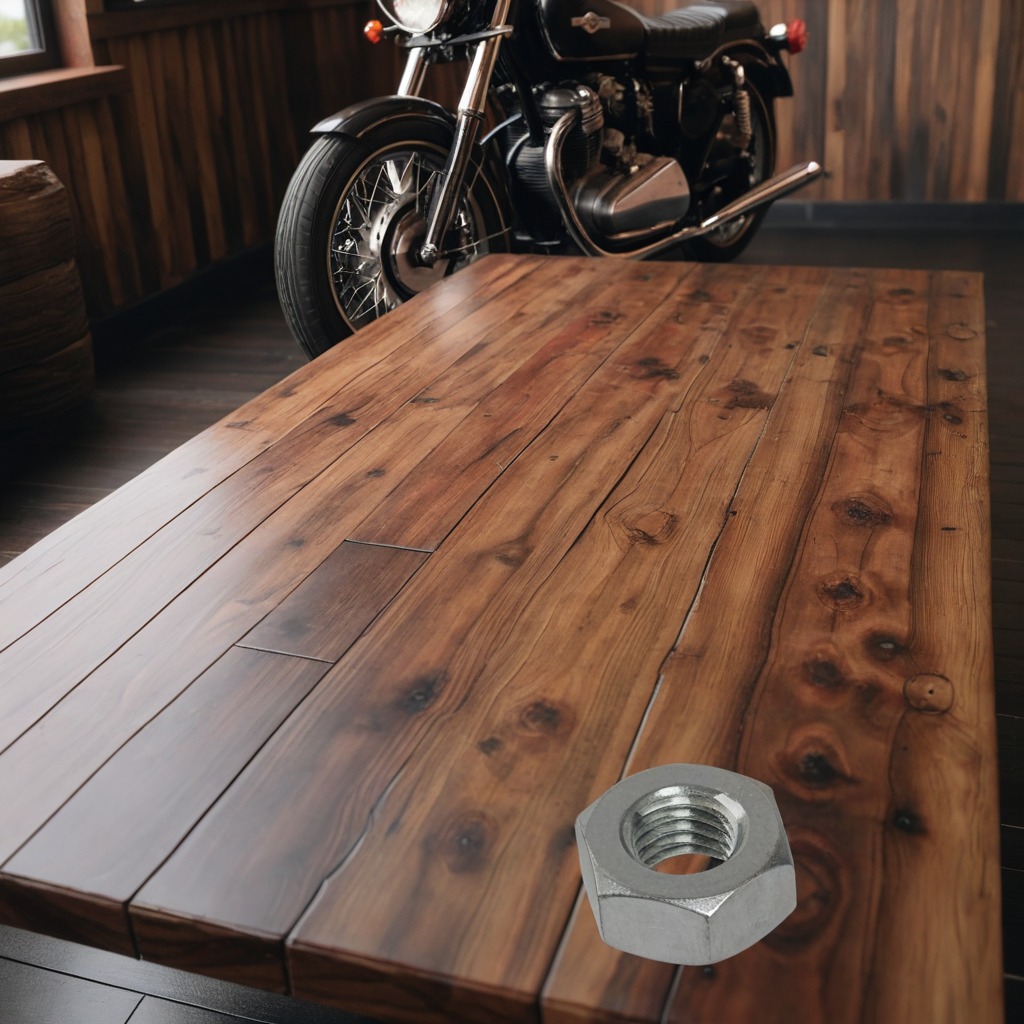
A metal nut is lying on an oil-spilled wooden table in a vintage motorcycle garage.